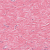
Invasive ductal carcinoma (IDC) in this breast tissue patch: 0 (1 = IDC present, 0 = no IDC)